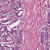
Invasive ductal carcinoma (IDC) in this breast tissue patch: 1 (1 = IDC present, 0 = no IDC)